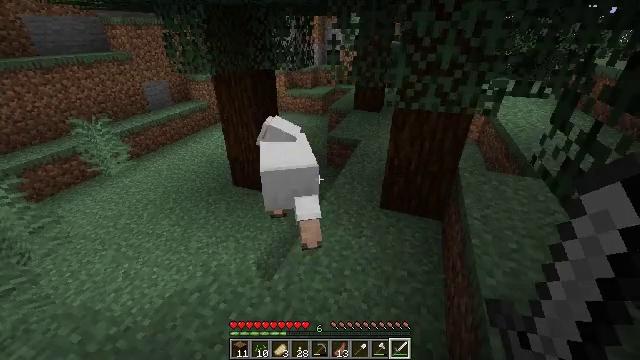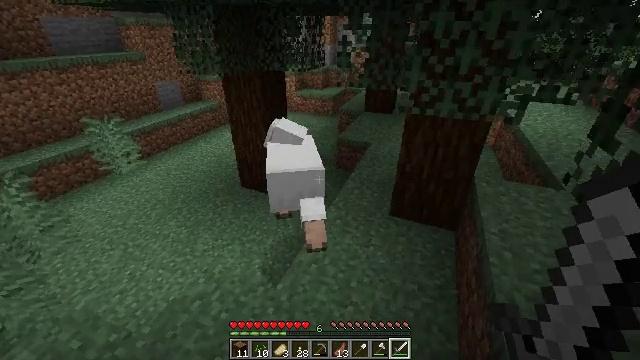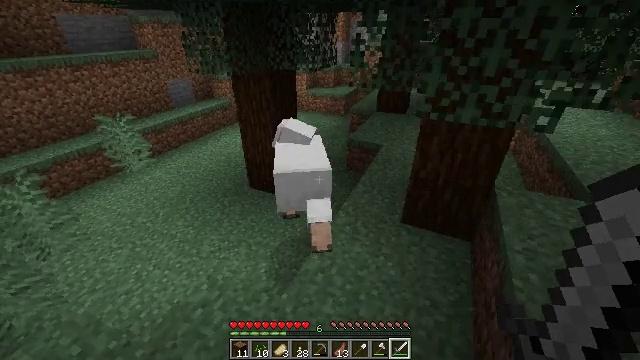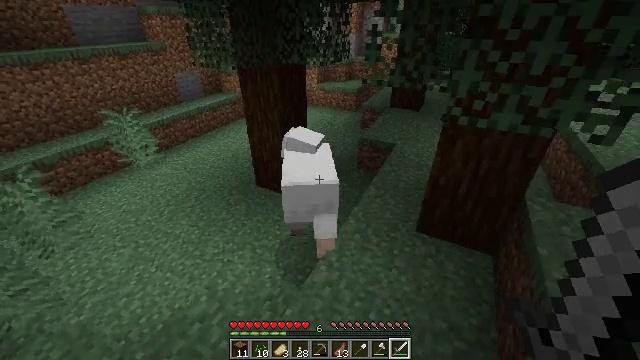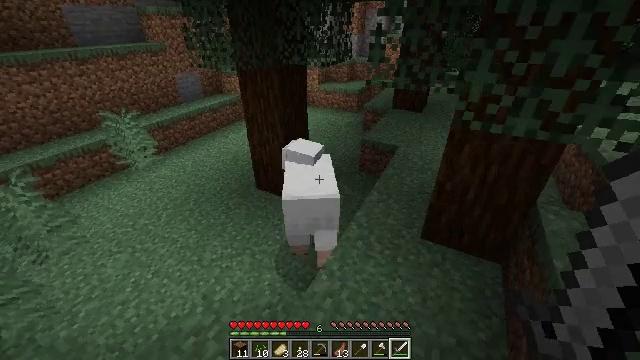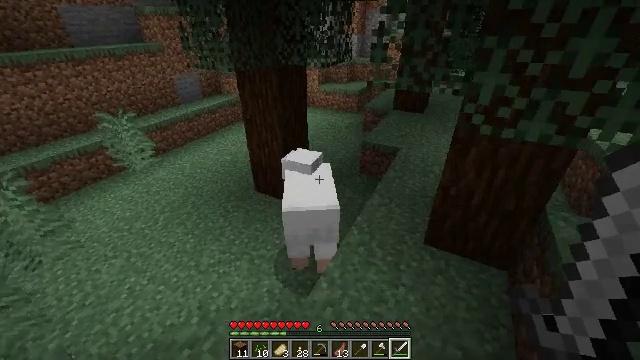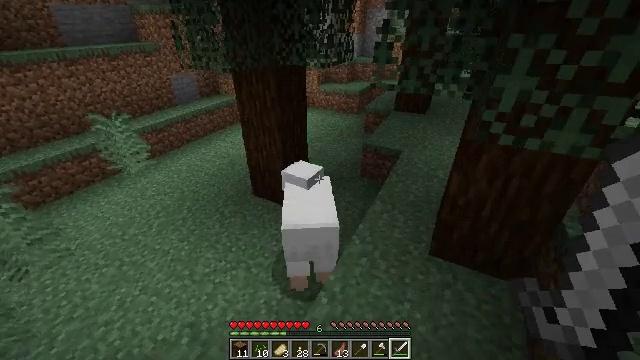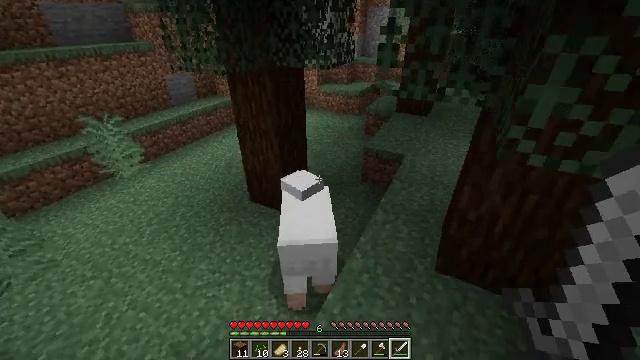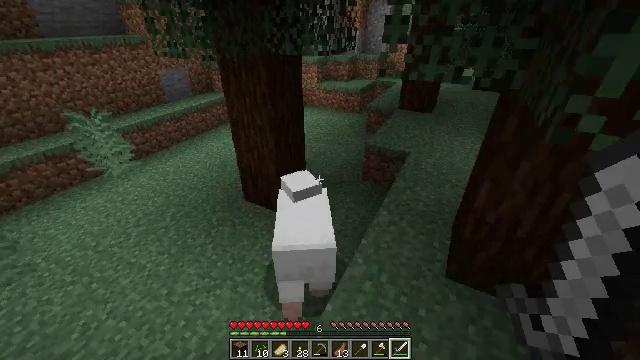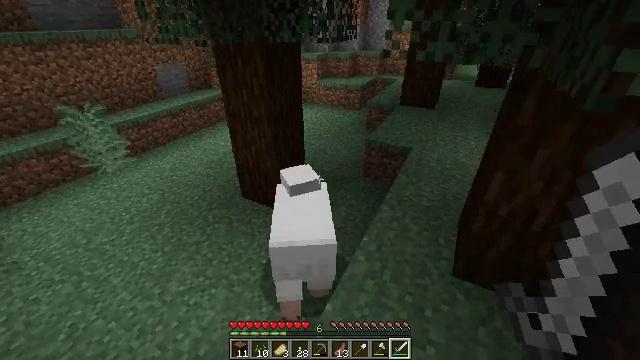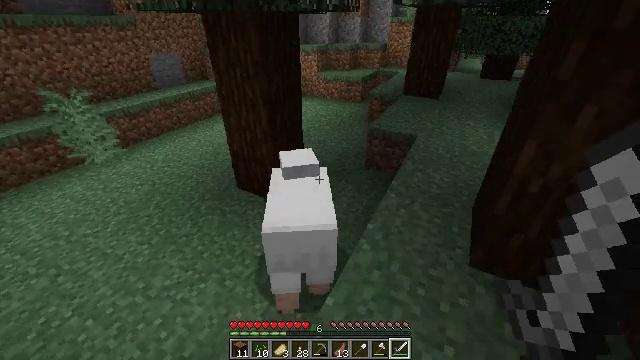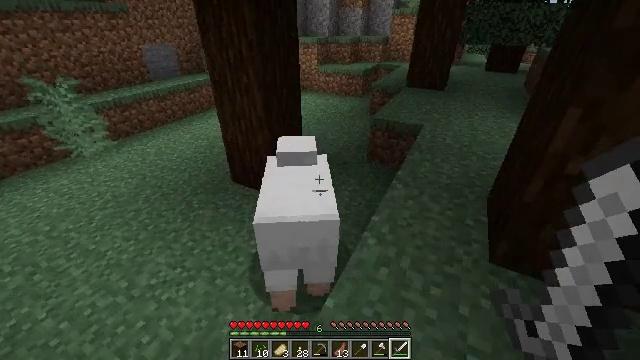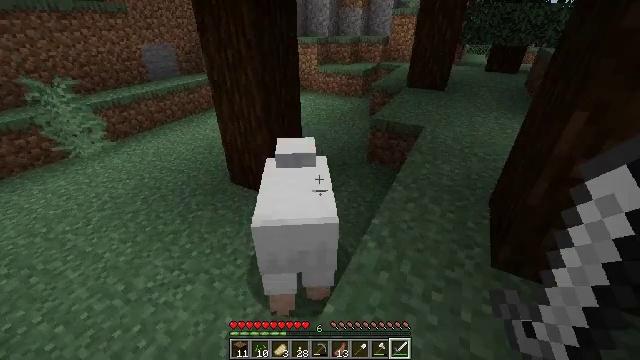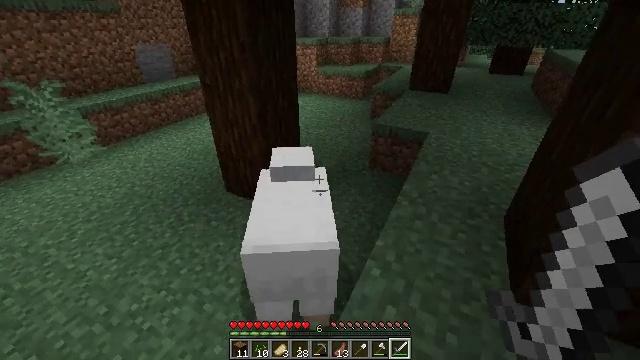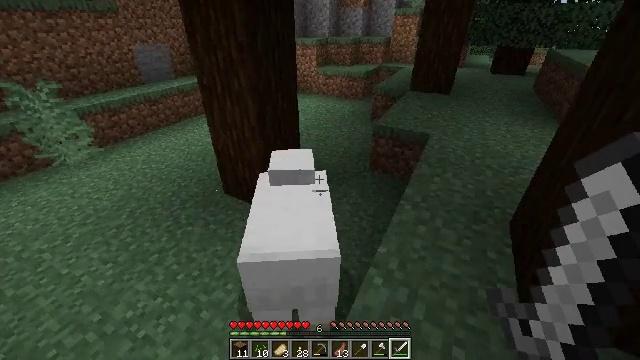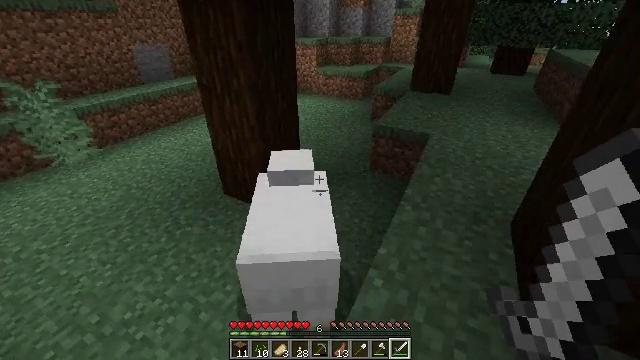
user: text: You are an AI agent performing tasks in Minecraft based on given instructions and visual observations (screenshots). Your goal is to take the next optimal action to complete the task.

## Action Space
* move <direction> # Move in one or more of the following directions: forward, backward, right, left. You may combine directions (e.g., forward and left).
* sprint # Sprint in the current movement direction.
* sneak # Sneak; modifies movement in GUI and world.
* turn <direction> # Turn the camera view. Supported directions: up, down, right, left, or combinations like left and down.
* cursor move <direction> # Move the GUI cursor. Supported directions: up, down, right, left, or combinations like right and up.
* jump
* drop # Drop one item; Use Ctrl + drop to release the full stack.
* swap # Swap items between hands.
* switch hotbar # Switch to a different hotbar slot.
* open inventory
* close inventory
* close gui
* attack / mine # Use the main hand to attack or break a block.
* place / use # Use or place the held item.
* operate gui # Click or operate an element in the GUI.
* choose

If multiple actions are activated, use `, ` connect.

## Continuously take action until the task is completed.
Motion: motion action
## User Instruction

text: Hunt animals.
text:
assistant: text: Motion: move forward, turn left
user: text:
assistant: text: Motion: move forward, turn left
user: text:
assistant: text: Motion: move forward, turn left and down
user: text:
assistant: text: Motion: move forward
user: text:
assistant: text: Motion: move forward
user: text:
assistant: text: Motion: move forward
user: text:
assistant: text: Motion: move forward
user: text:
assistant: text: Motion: move forward
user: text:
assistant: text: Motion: move forward
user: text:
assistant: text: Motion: no_op
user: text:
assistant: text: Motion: move forward
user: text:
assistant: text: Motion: move forward
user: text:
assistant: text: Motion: no_op
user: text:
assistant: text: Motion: no_op
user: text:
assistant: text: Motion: move forward
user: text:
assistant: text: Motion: move forward, turn left and down
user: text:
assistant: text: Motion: move forward, turn left and down
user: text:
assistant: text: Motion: move forward, turn left and down, attack / mine
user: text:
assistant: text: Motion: move forward, turn down, attack / mine
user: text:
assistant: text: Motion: turn down, attack / mine
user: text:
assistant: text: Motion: attack / mine
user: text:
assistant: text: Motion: turn up, attack / mine
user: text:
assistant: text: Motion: no_op